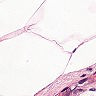
Metastatic tissue present: no